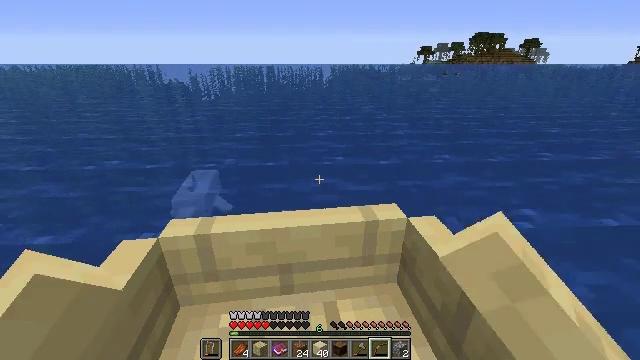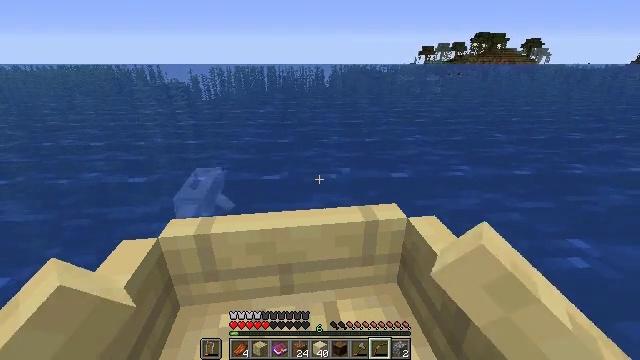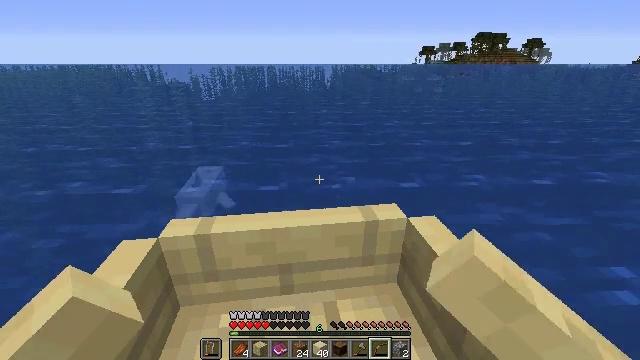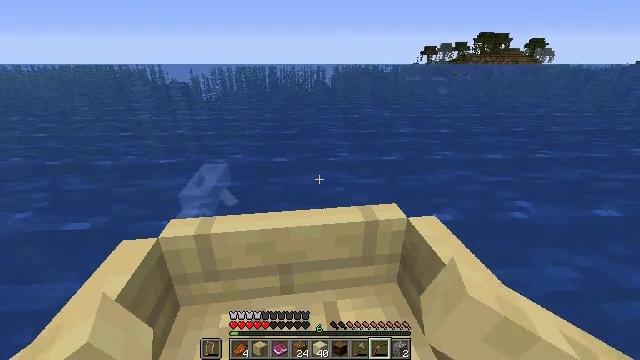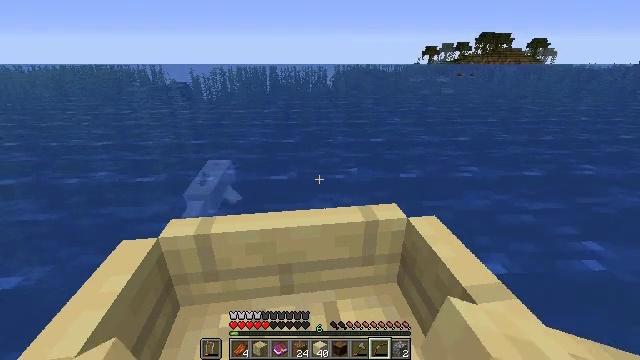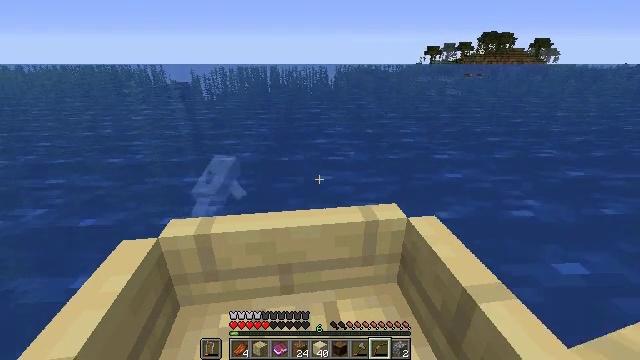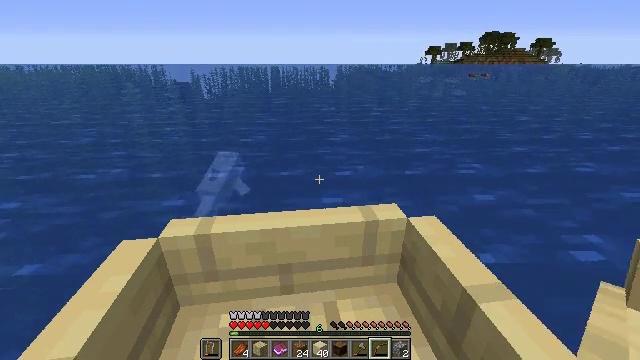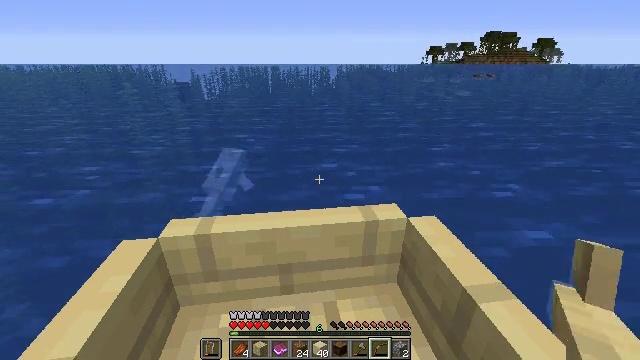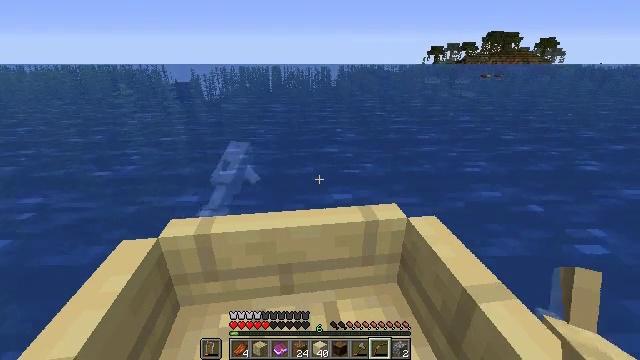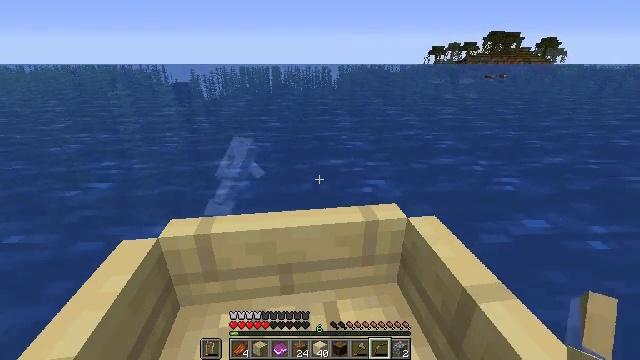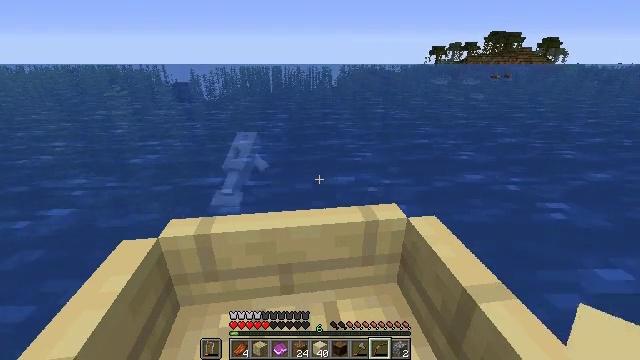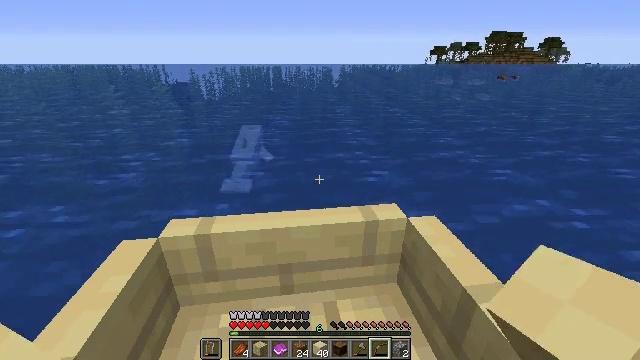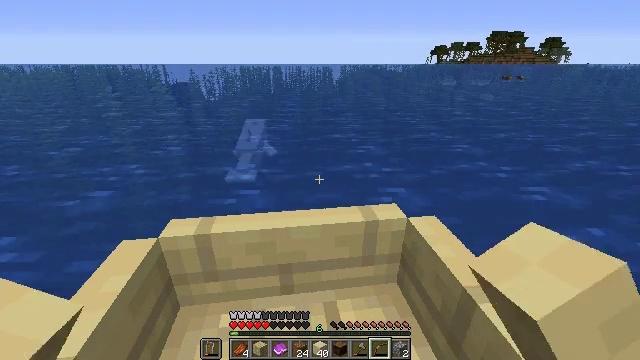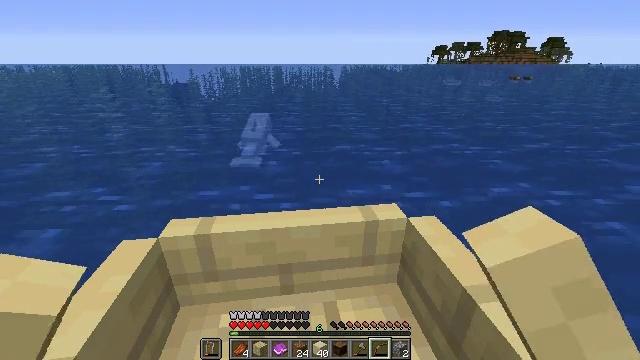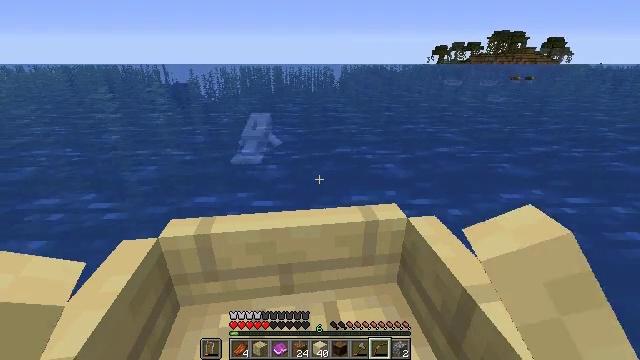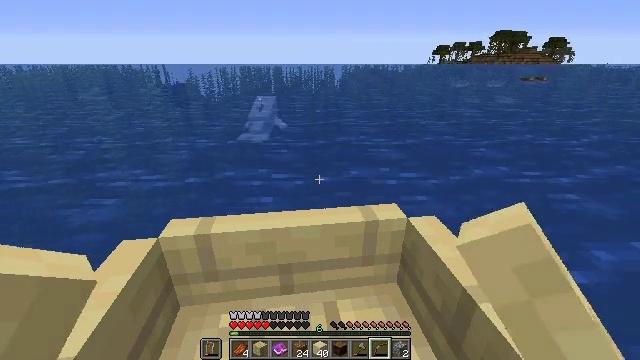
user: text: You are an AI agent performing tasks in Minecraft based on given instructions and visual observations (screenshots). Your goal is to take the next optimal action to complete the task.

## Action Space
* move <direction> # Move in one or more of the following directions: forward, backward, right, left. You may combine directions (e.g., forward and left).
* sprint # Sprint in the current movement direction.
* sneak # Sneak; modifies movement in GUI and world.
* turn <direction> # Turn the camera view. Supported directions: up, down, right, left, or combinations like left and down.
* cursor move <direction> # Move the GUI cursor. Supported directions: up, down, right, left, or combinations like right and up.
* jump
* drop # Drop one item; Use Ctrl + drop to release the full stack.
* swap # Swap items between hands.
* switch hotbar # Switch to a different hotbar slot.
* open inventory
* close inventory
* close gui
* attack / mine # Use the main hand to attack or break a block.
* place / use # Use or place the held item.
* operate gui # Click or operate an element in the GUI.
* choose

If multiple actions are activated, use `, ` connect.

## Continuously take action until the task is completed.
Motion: motion action
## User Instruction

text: Gather packed ice blocks.
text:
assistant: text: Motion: move forward
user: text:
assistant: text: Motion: move forward
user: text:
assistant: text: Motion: move forward
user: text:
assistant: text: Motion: move forward
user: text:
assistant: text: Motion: move forward
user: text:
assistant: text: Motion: move forward
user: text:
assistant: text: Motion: move forward
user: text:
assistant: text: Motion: move forward
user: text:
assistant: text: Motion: move forward
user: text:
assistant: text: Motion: move forward
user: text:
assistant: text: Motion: move forward
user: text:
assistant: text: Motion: move forward
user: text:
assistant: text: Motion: move forward
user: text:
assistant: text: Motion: move forward
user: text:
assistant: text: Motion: move forward
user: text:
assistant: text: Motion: move forward
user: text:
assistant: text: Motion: move forward
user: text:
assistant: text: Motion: move forward
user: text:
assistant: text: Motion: move forward
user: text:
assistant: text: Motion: move forward
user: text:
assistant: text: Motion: move forward
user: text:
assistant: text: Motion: move forward
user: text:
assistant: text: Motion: move forward
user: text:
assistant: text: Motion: move forward
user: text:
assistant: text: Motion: move forward
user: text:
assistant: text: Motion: move forward
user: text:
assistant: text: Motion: move forward
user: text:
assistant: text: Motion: move forward
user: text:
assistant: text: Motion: move forward
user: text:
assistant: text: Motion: move forward